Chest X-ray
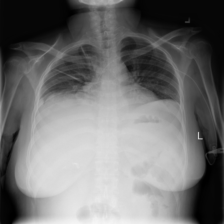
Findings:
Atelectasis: negative
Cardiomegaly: negative
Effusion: negative
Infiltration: negative
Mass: negative
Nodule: negative
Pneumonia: negative
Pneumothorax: negative
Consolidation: negative
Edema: negative
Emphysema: negative
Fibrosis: negative
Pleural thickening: negative
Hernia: negative